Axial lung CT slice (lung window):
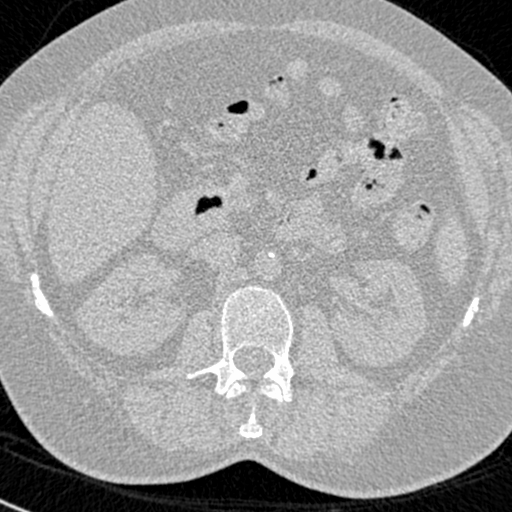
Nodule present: no